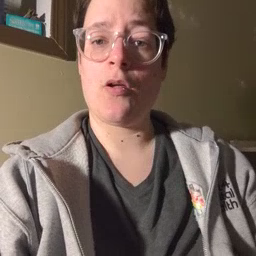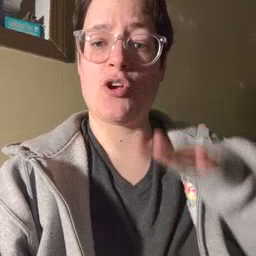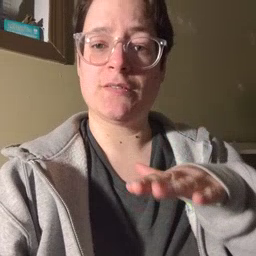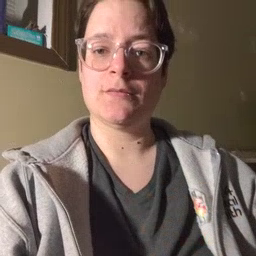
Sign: on